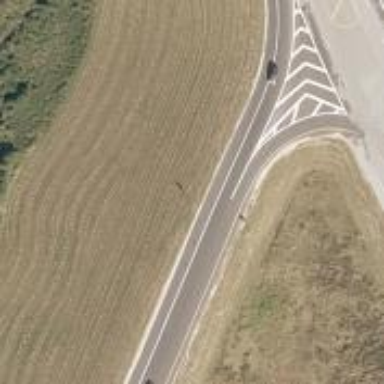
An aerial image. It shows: Asphalt motorway link.